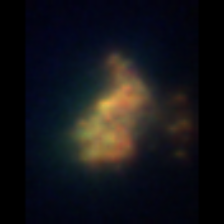
Taxon: Unknown_detritus
Group: Unknown